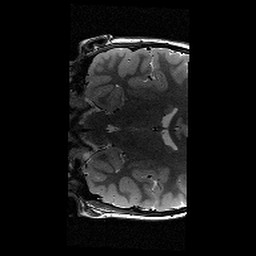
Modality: T2w
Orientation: coronal
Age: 11
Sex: male
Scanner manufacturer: siemens
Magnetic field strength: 3 T
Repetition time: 9.23 s
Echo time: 0.067 s